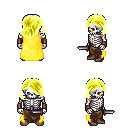
a pixel art fantasy rpg character, male body template, skeleton, yellow cape, robe skirt, gold swoop hairstyle, leather bracers, brown shoes, dagger, four views (front, back, left, right), 2x2 character sprite sheet, small pixel art, hard edges, no anti-aliasing